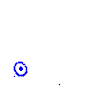
Particle: kaon